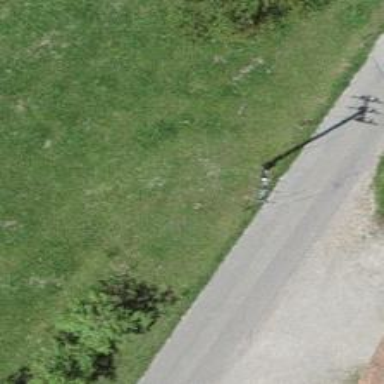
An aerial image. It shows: Minor power line.